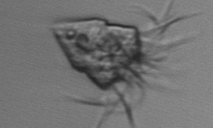
Label: Strombidium_inclinatum